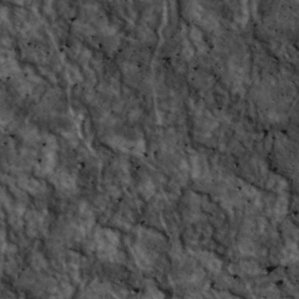
Label: non_frost